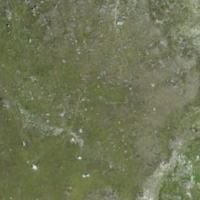
EUNIS habitat code: 26
Species observed at this site:
Jacobaea incana